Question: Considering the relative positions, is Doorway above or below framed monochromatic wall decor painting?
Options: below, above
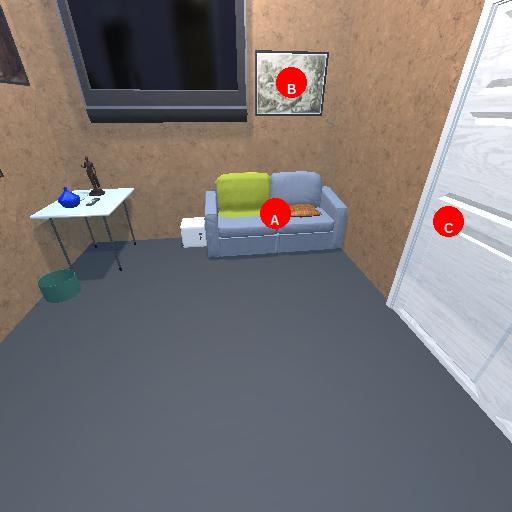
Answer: below